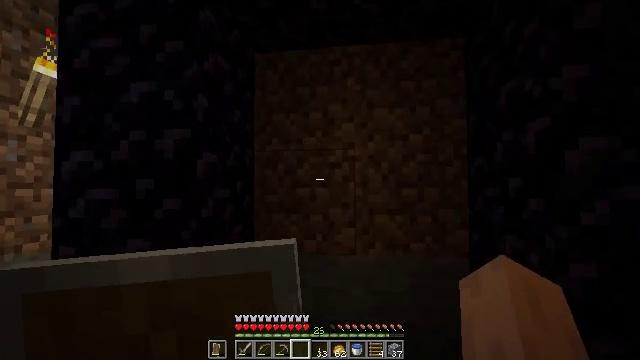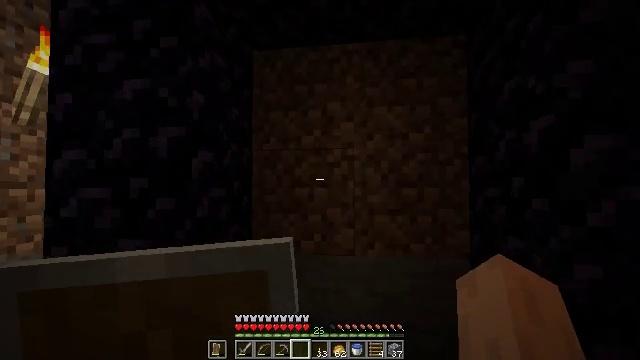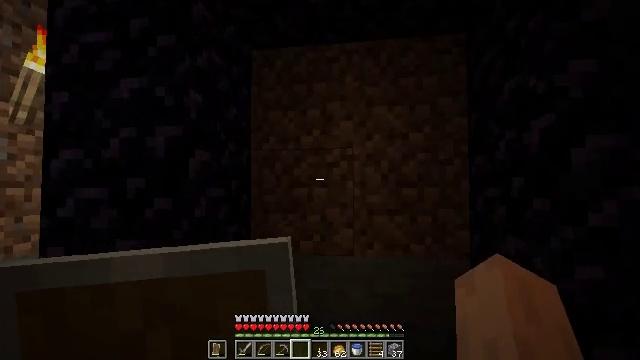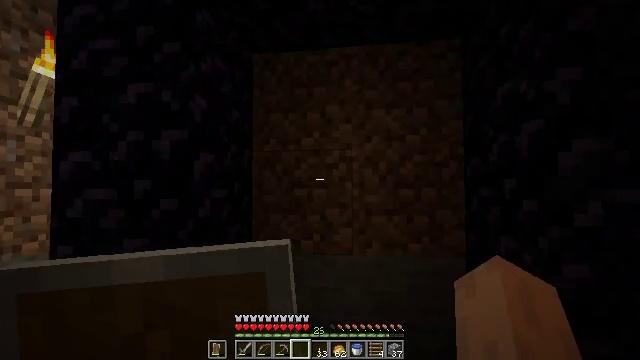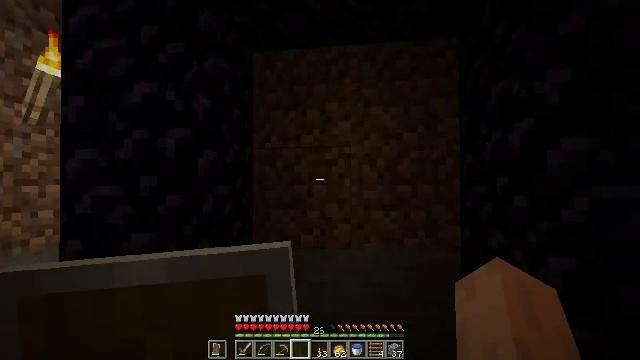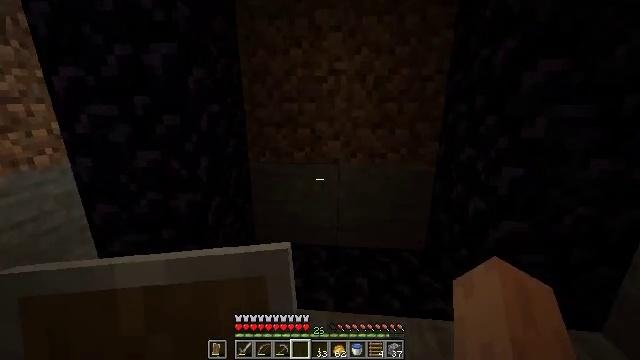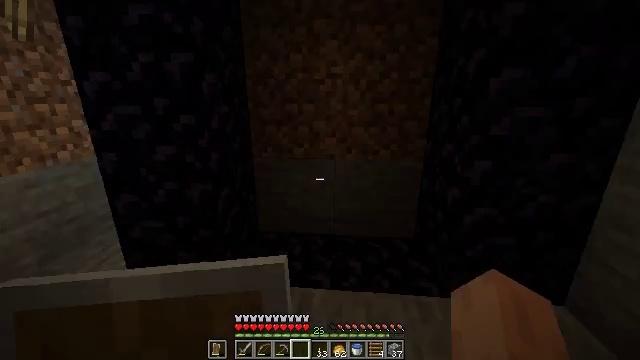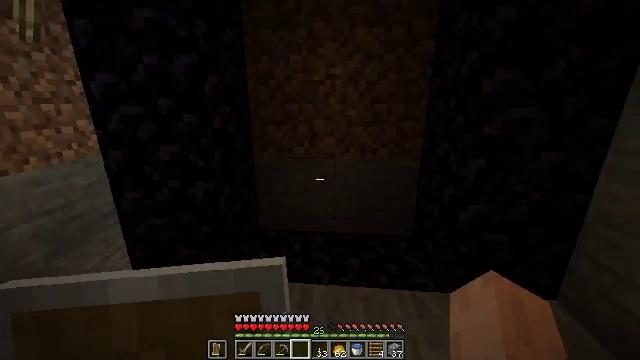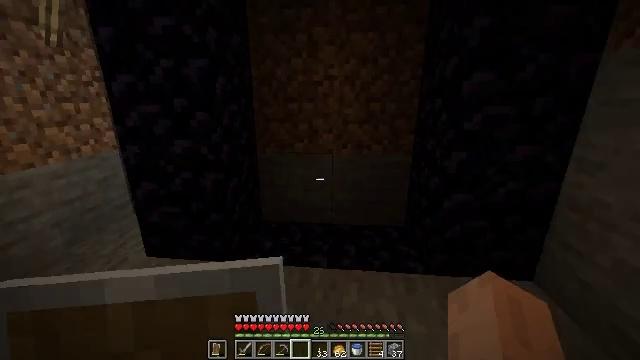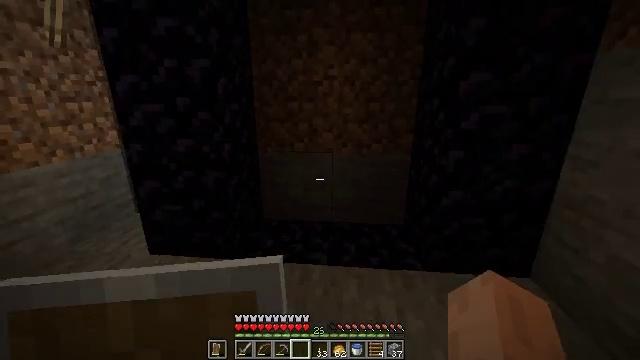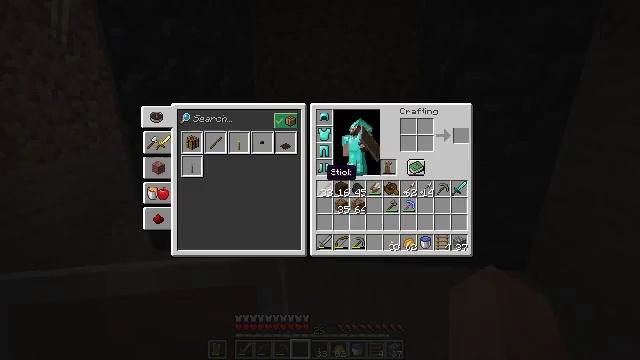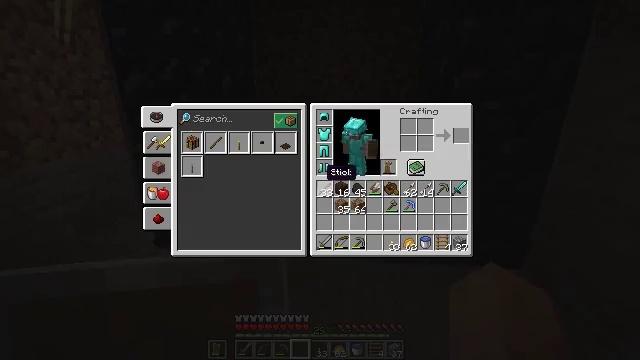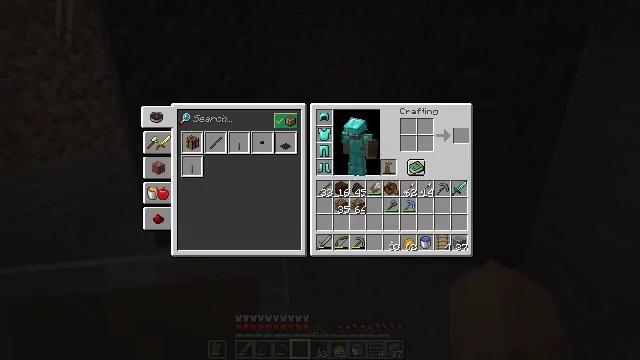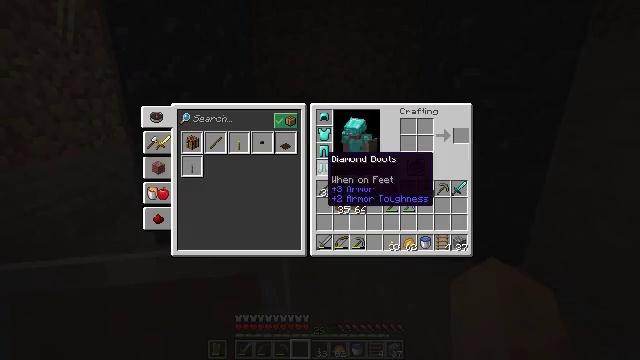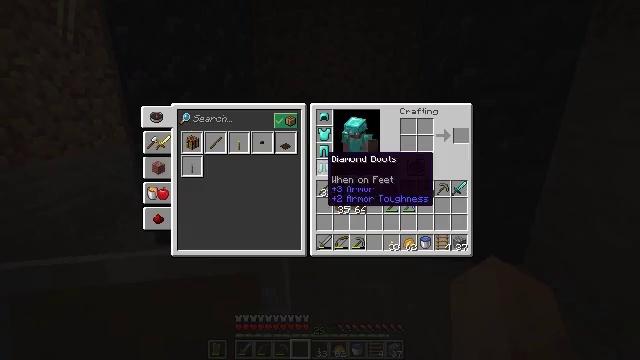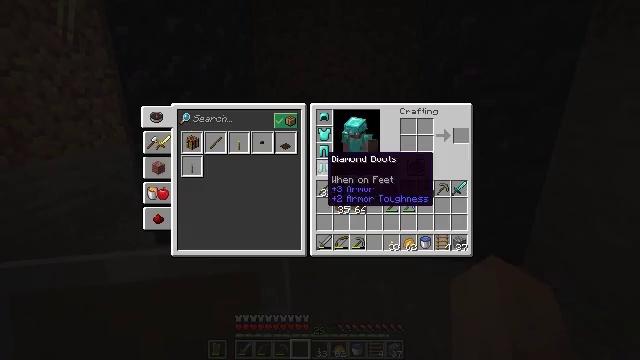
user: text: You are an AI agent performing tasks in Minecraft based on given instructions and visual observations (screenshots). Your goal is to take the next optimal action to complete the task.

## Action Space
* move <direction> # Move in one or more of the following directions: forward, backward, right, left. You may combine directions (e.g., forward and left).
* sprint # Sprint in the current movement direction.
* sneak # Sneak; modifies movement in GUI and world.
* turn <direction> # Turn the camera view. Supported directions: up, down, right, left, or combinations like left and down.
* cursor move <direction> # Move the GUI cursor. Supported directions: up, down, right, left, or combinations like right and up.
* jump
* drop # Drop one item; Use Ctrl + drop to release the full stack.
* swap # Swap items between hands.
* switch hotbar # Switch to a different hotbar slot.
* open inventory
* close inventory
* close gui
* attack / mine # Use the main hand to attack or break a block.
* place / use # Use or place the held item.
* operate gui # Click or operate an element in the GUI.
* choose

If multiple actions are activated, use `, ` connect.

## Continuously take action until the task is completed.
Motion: motion action
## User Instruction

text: Craft a stone.
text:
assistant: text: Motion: no_op
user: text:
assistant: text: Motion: no_op
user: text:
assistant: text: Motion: move back
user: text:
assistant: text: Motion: move back, turn down
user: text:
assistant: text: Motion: move back, turn right and down
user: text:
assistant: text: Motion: move back
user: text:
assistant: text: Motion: move back
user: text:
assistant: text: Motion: no_op
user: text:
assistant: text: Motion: no_op
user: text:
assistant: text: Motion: open inventory
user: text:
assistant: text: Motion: open inventory
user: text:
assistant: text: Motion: turn right
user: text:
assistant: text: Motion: turn up
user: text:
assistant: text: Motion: no_op
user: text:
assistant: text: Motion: no_op
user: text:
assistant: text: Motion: turn left
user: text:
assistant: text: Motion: sneak
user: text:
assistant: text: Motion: sneak
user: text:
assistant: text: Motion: sneak
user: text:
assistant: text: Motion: no_op
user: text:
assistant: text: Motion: no_op
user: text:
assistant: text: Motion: turn right and down
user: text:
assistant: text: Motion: move forward, turn right and down
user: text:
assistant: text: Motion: move forward, turn right and down
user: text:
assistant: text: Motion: move forward and move right, turn right and up
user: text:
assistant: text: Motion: move forward and move right, turn right
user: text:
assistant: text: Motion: move forward, turn left and down
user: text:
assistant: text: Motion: move forward, sprint, turn left
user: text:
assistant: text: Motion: move forward, sprint, turn left and up
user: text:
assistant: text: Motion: move forward, sprint, turn left